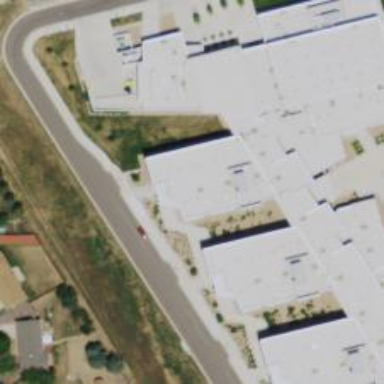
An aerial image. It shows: School building.